Question: I have the following code:
'''
class Program {
static void Main(string[] args) {
Polygon a = new Polygon();
a.Add(new IntPoint(0,0));
a.Add(new IntPoint(2,0));
a.Add(new IntPoint(2,1));
a.Add(new IntPoint(1,1));
a.Add(new IntPoint(1,2));
a.Add(new IntPoint(2,2));
a.Add(new IntPoint(2,3));
a.Add(new IntPoint(0,3));
Polygon b = new Polygon();
b.Add(new IntPoint(2,0));
b.Add(new IntPoint(3,0));
b.Add(new IntPoint(3,3));
b.Add(new IntPoint(2,3));
PolyTree solution = new PolyTree();
Clipper c = new Clipper();
c.AddPolygon(a,PolyType.ptSubject);
c.AddPolygon(b,PolyType.ptSubject);
c.Execute(ClipType.ctUnion,solution);
printPolygonTree(solution);
Console.ReadLine();
}
static void printPolygonTree(PolyNode tree) {
Console.WriteLine((tree.IsHole?"Hole":"Polygon")+":");
foreach(IntPoint point in tree.Contour) {
Console.WriteLine(point.X+"/"+point.Y);
}
foreach(PolyNode node in tree.Childs) {
printPolygonTree(node);
}
}
}
'''
It should unify the polygons and , which should result in a big square that contains a small square as a hole. But I get one polygon instead, that has a cut to connect the inner and outer polygon into one polygon.
Is there a way to unify the 2 polygons as expected?
Graphic:

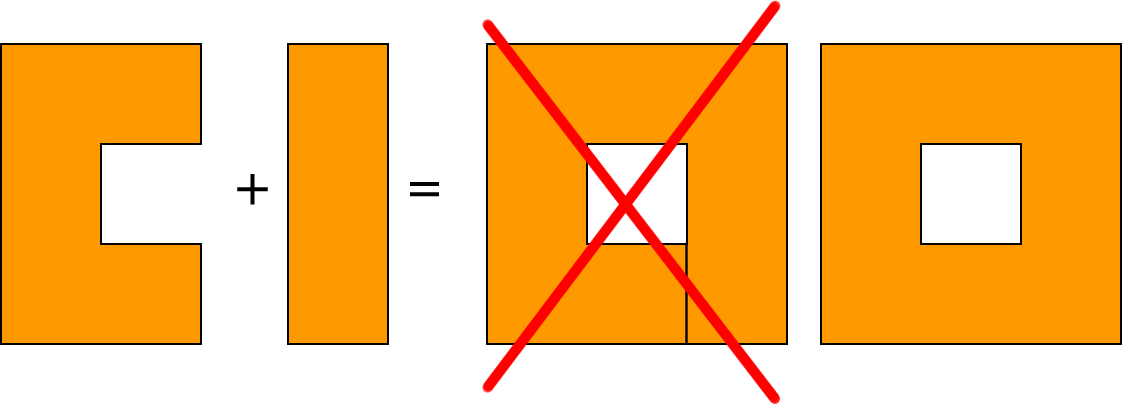
Answer: There's a new version of Clipper that's about to be released that addresses this issue together with a number of other improvements.
You can download a preview of Clipper ver 6 from the SF trunk <URL>:
See also: the SF discussion about this <URL>